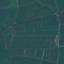
Land use / land cover: Pasture